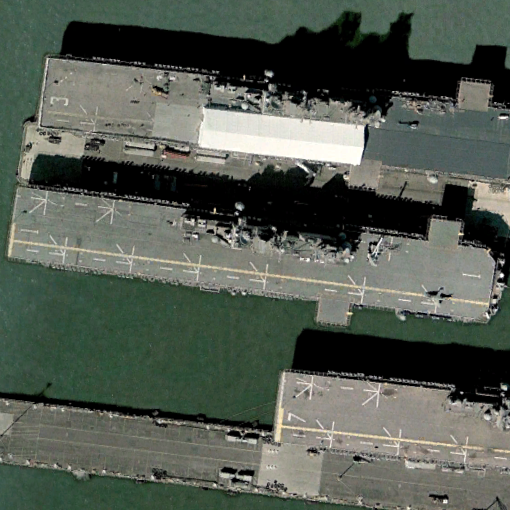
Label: assault